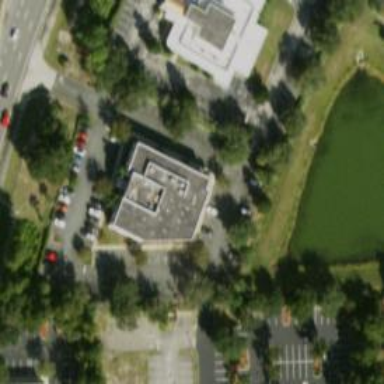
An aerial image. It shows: Healthcare clinic is depicted in the image.